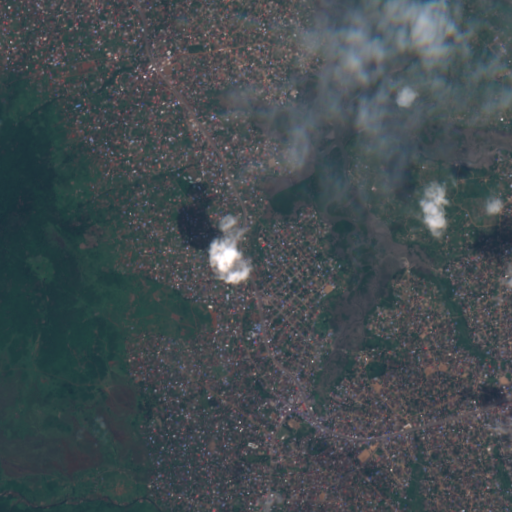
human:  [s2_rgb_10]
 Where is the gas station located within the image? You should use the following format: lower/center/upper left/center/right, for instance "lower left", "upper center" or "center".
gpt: The gas station is located in the lower center of the image.
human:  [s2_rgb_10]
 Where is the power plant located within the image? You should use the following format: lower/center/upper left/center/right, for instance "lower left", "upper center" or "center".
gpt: There is no power plant in the image.